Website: ulta-beauty
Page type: account-selection
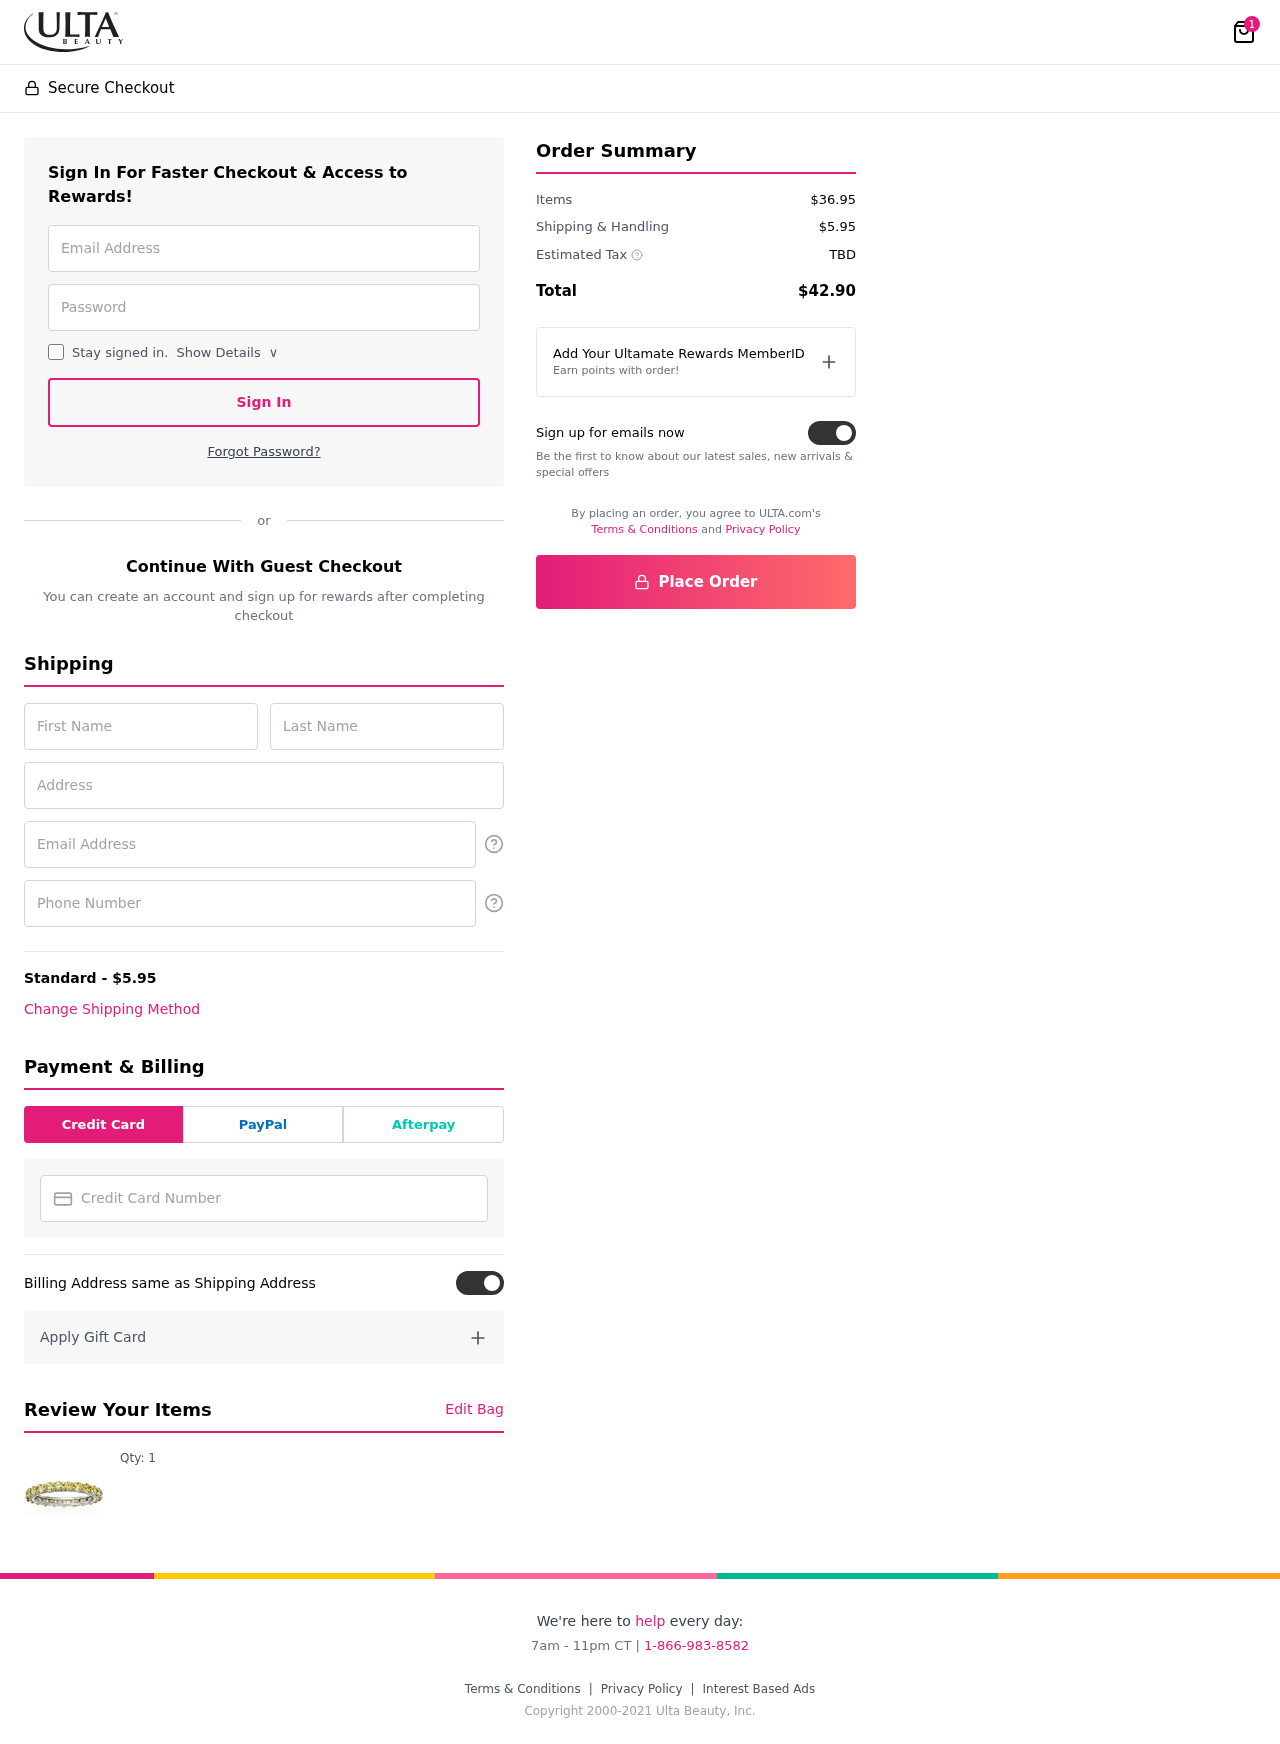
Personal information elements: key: PII_CARD_NUMBER
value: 6011 8300 3643 4177
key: PII_EMAIL
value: brittanyfranklin@gmail.com
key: PII_EMAIL2
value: brittanyfranklin@gmail.com
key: PII_FIRSTNAME
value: Brittany
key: PII_LASTNAME
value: Franklin
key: PII_PHONE
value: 2116975445
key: PII_STREET
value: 60449 Michelle Skyway
Product elements: key: PRODUCT1_QUANTITY
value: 1
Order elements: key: ORDER_NUM_ITEMS
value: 1
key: ORDER_SHIPPING_COST
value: $5.95
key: ORDER_SUBTOTAL
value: $36.95
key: ORDER_TAX
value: TBD
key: ORDER_TOTAL
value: $42.90